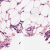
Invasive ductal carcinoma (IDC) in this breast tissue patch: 0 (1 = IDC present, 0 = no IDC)